Question: A static library is linked fine in the command line, but not through makefile. Compiling part accessing include files seems ok, but ld process must be wrong in the makefile.
Thanks for your help in advance!
'''
gcc -o quadEq.exe quadEq.c -I../include -L../lib -lnowic
'''
'''
CFLAGS = -Wall -g -c
INCLUDE = -I../include
LDFLAGS = -L../lib
LDLIBS = -lnowic
SOURCES = quadEq.c
OBJECTS = $(SOURCES:.c=.o)
EXE = quadEq
all: $(SOURCES) $(EXE)
$(EXE): $(OBJECTS)
gcc $(OBJECTS) $(LDFLAGS) $(LDLIBS) -o $@
.c.o:
gcc $(CFLAGS) $(INCLUDE) $< -o $@
'''

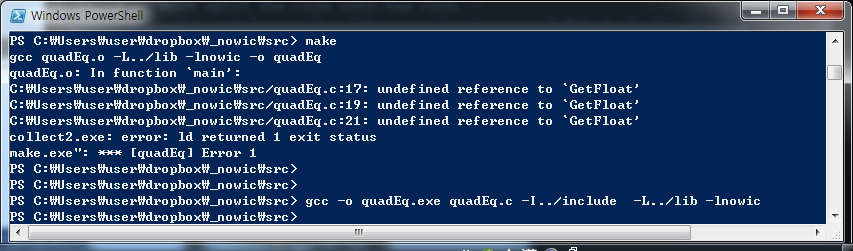
Answer: Based on Aggieboy's suggestions, I rewrote the makefile and made it work.;
'''
CC = gcc
CFLAGS = -x c -Wall -g
INCPATH = -I../include
LIBPATH = -L../lib
LLIBS = -lnowic
%: %.c
$(CC) -o $@ $(CFLAGS) $(INCPATH) $< $(LIBPATH) $(LLIBS)
'''
By the way, this accepts a filename to make from the command line argument.
Thank you Aggieboy again!